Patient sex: F
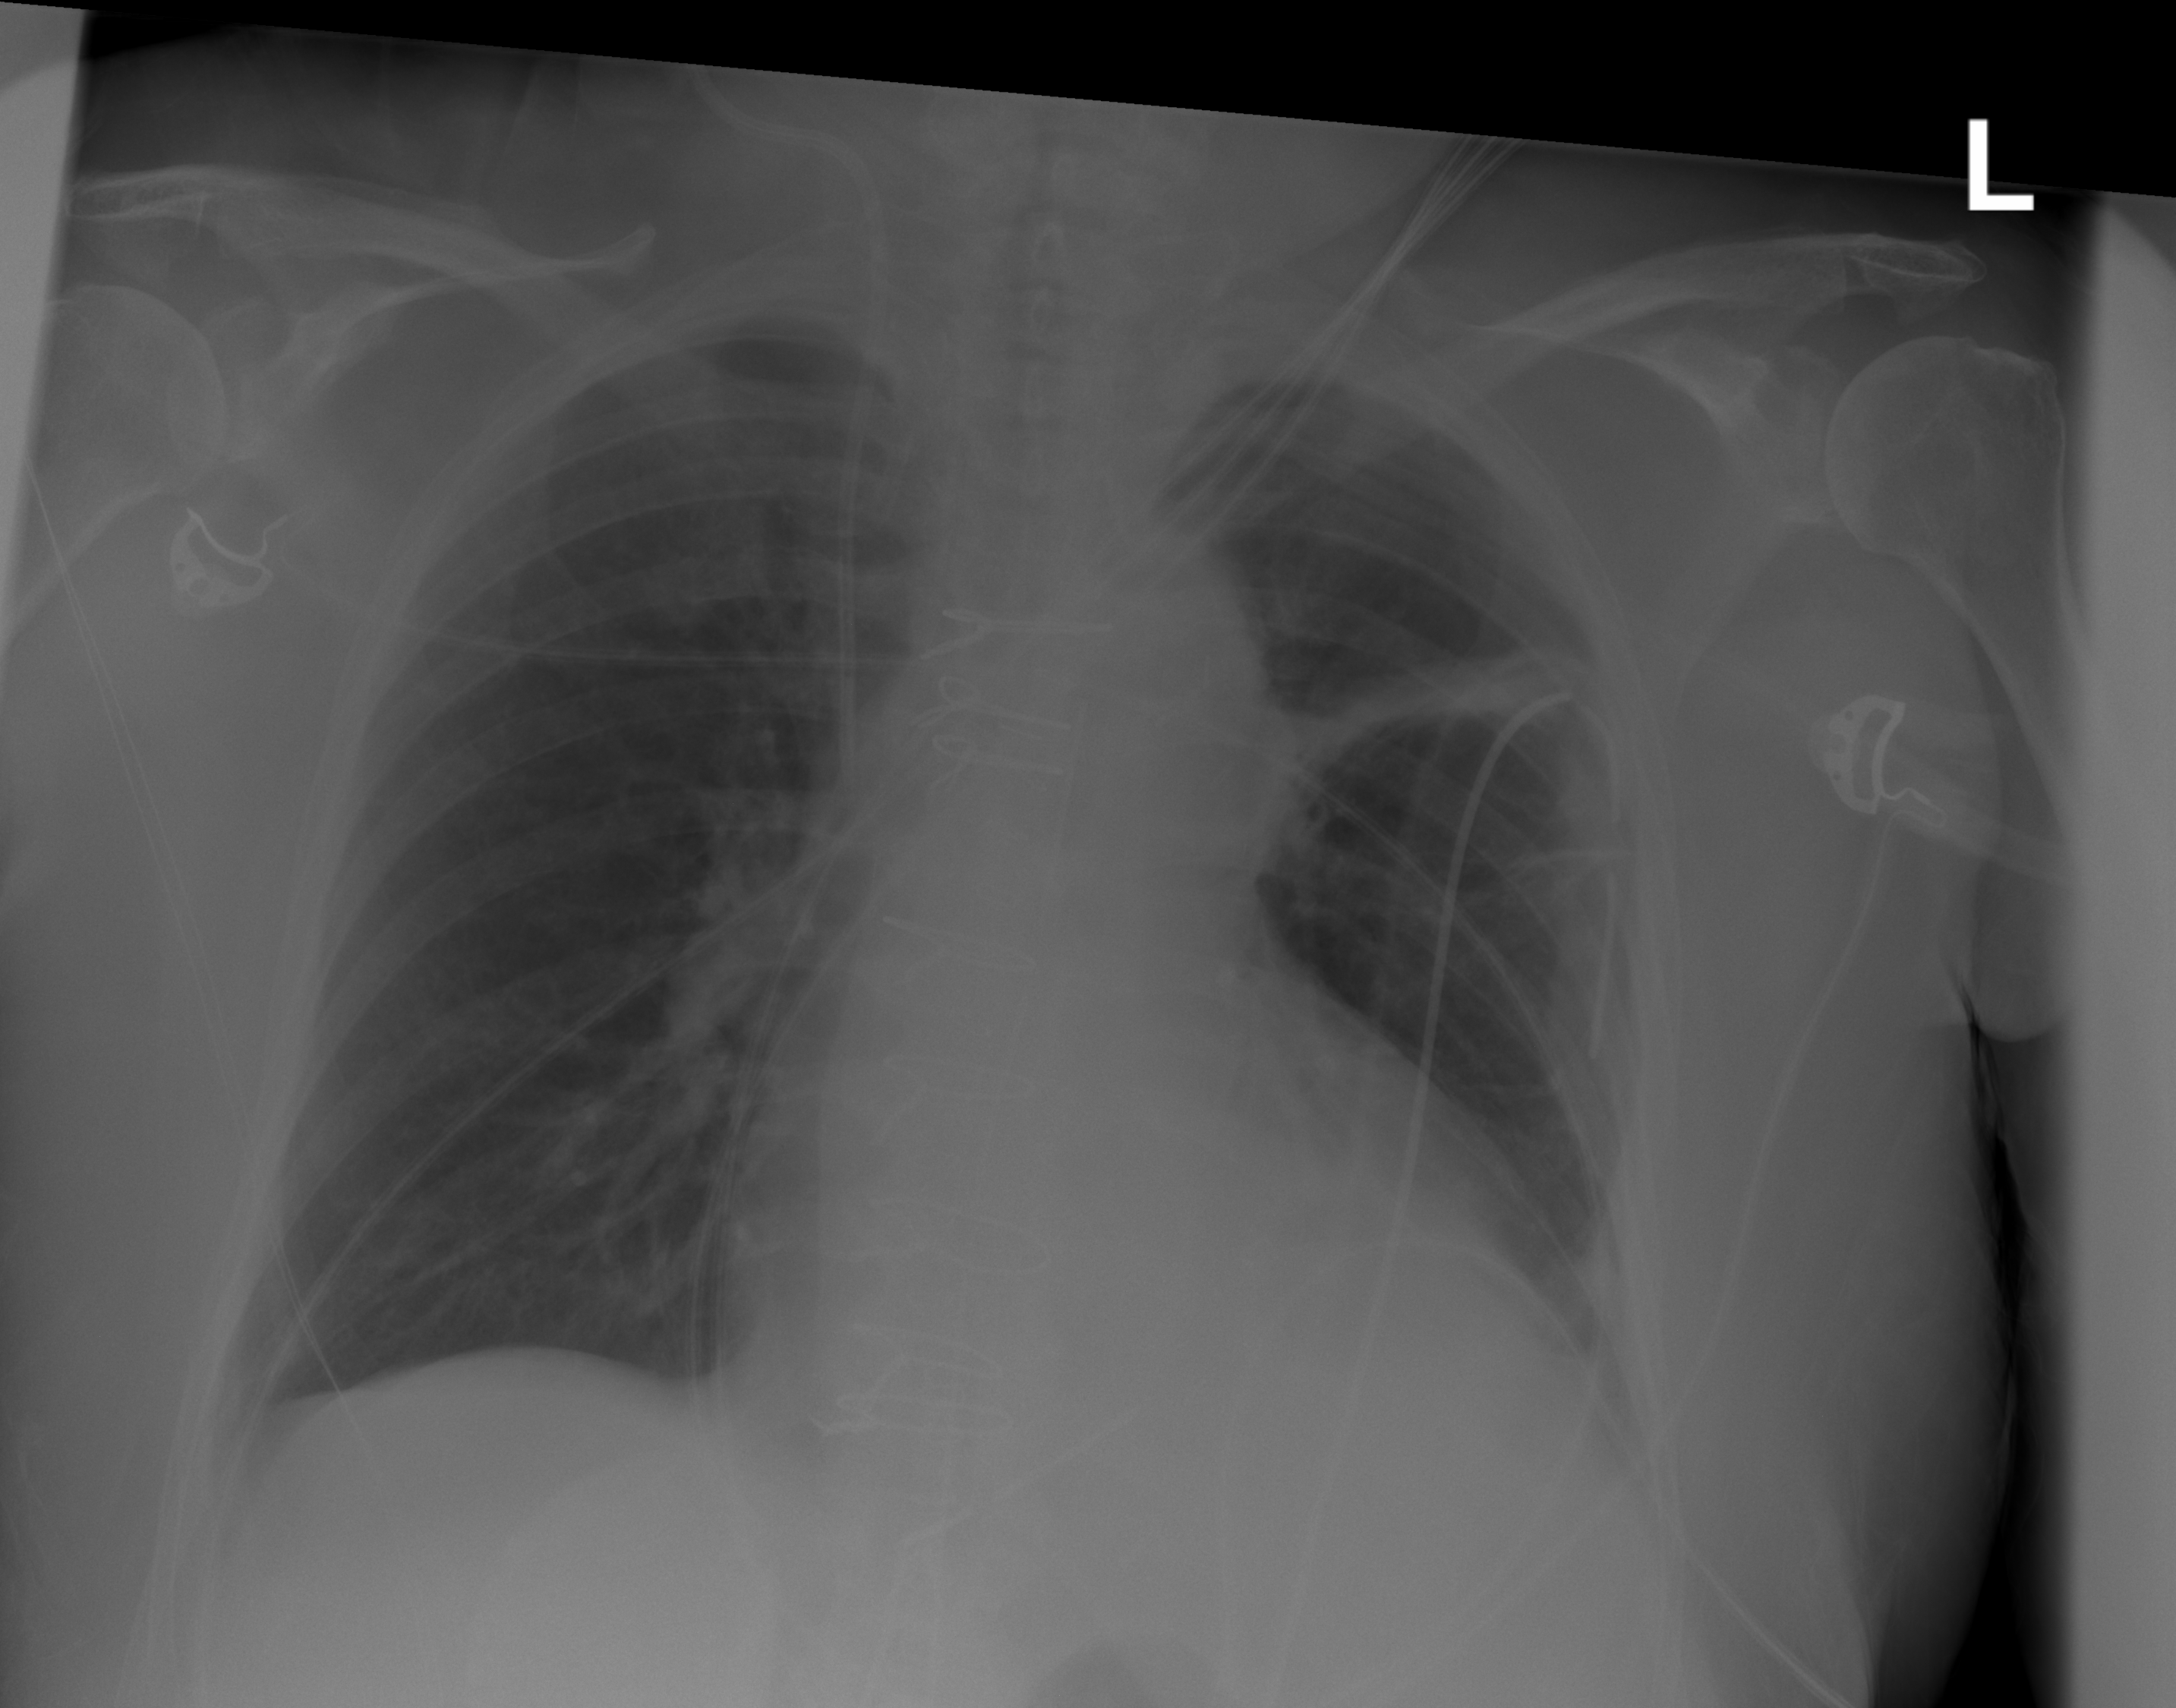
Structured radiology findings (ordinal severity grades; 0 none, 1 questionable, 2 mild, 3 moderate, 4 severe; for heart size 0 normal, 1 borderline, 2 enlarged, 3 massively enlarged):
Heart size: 2
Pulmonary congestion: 0
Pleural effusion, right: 0
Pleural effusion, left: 0
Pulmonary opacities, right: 0
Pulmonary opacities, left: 0
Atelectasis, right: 0
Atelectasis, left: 2